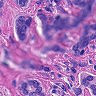
Metastatic tissue present: yes